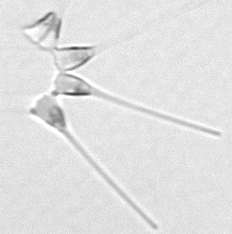
Label: Asterionellopsis_glacialis